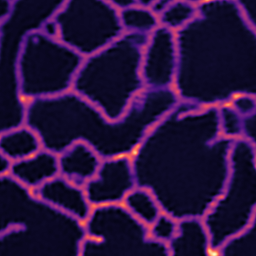
Label: Super-resolution ER image